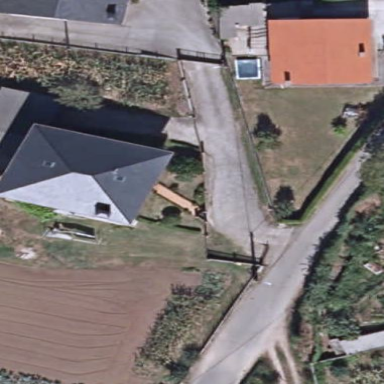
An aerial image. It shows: Simple and straightforward house.